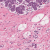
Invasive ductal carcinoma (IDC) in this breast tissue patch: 0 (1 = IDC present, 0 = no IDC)